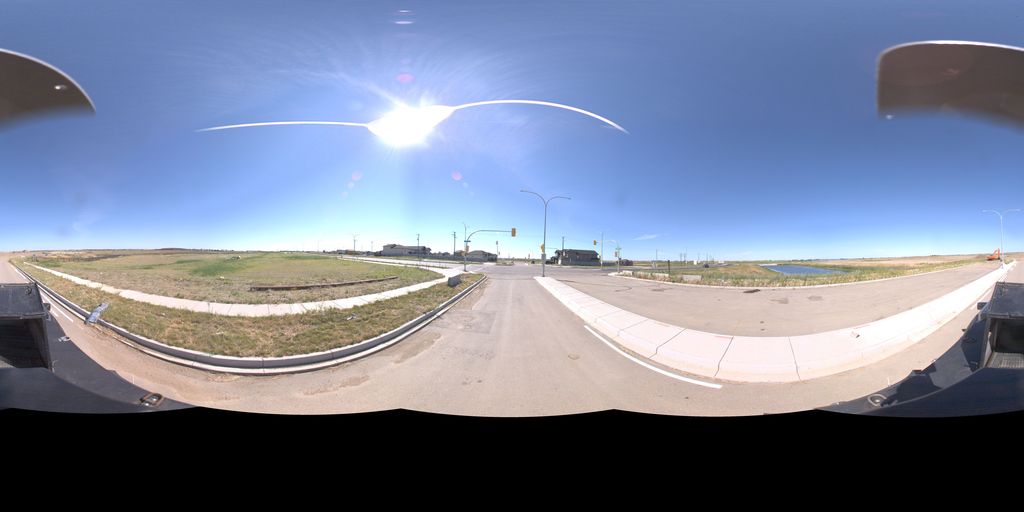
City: saskatoon